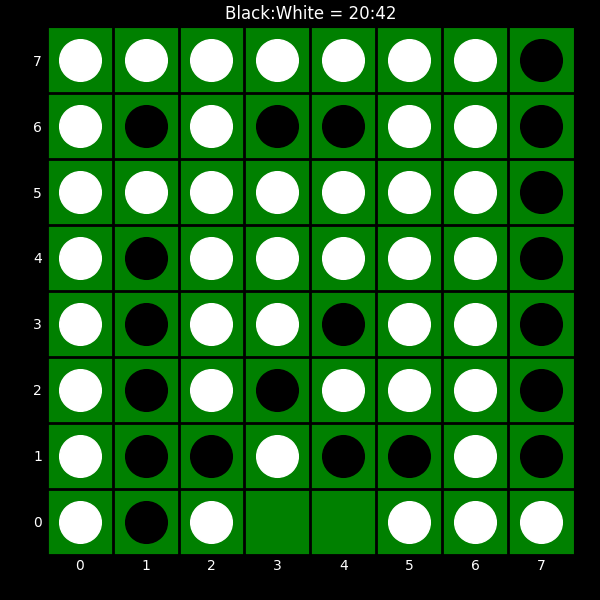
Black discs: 20
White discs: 42